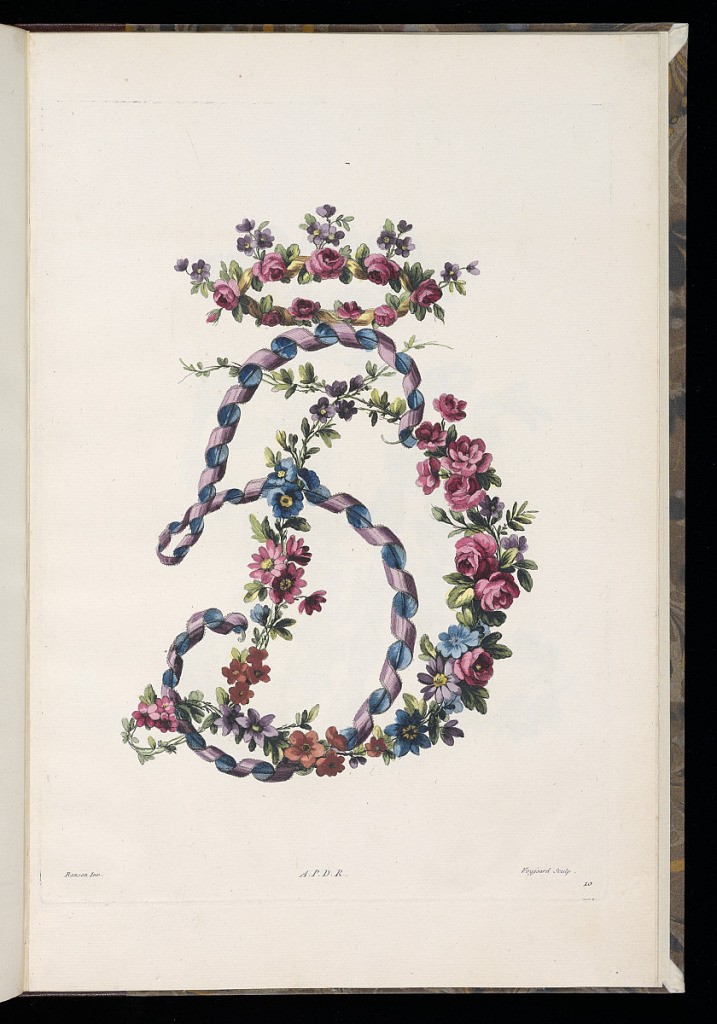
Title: Decorative Monogram Design
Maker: Pierre Ranson, French, 1736–1786
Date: ca. 1780
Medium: Etching and hand colored in watercolor on paper
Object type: Print
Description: Design for a decorative monogram for the letters S and D, featuring flowers, leaves, and ribbons. The letters are topped with a crown of flowers. The plate is numbered, signed and hand colored.